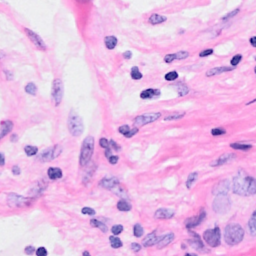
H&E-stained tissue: Breast